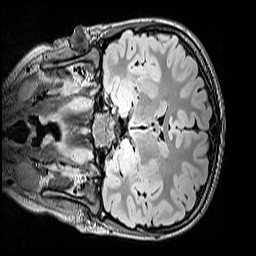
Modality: FLAIR
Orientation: coronal
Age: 12
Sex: female
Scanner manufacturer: siemens
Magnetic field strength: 3 T
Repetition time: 5 s
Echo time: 0.388 s